Interaction volume radius: 10 \u00c5
Interaction volume height: 35 \u00c5
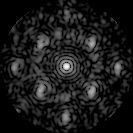
Disorder parameter: 0.5009